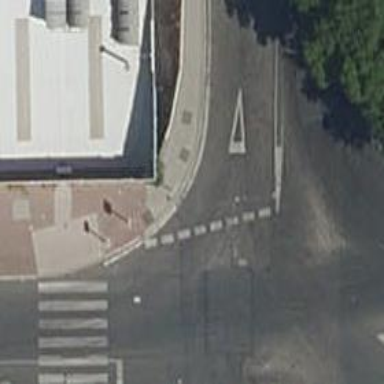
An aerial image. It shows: Footway with concrete surface.